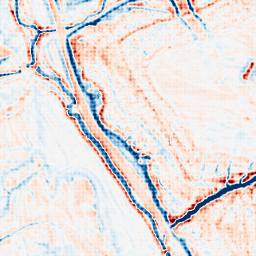
Category: edge_preserving
Decomposition family: bilateral
Decomposition parameters: d: 15
sigma_color: 75
sigma_space: 75
Upsampling method: sinc_hamming
Upsampling parameters: scale: 8
kernel_size: 8
Upsampling scale: 8